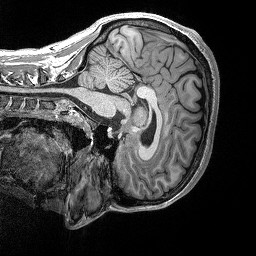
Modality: T1w
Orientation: sagittal
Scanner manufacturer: siemens
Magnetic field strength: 3 T
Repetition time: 2.3 s
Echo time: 0.00298 s